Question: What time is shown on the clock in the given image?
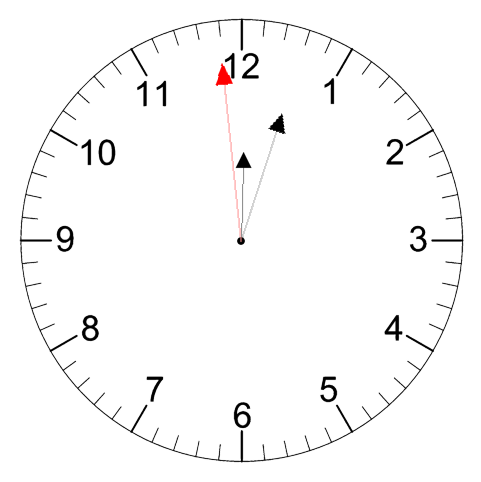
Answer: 12:02:59